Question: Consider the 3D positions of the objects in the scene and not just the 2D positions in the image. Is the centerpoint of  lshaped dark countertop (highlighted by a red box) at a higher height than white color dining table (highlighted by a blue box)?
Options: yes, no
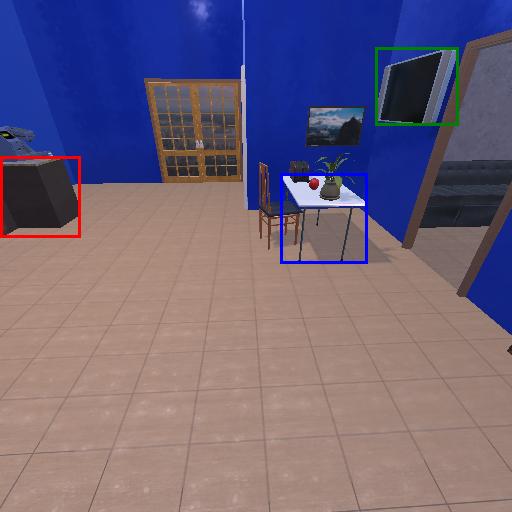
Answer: yes